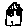
Label: house